Question: I'm using a div with class "col-lg-9", inside that div there are two columns with a class of "col-lg-6" for each one. it works good but the issue is that there is no margin between the columns.
To see things visually, I've added a grey background to the main column. Notice how is no margin between the blue and the pink columns.
Please see the issue in this pic:

Live link:
<URL>
The code:
'''
<div class="main col-lg-9">
<div class="col-lg-6">
</div>
<div class="col-lg-6">
</div>
</div>
'''
Thanks,
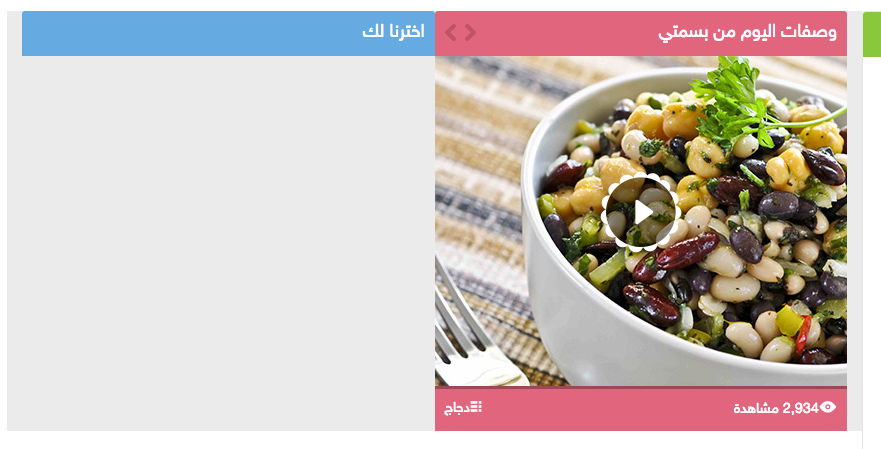
Answer: You have different options, however, I'd recommend you to start with a basic thing for ALL options, which is this:
'''
<div class="main col-lg-9 myHalfCol">
<div class="col-lg-6">
</div>
<div class="col-lg-6">
</div>
</div>
'''
Now you can target '.myHalfCol' without worrying about affecting any other '.col-lg-6' class
As for approaches, you can use the padding model, leaving everything as is just adding some padding at the sides, like this:
'''
.myHalfCol .col-lg-6{padding:0 10px;}
'''
Here you use real margins, so you need to take care of width.
'''
.myHalfCol .col-lg-6{width:48%; margin:0 1% /* or auto */;}
'''